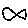
Label: fish